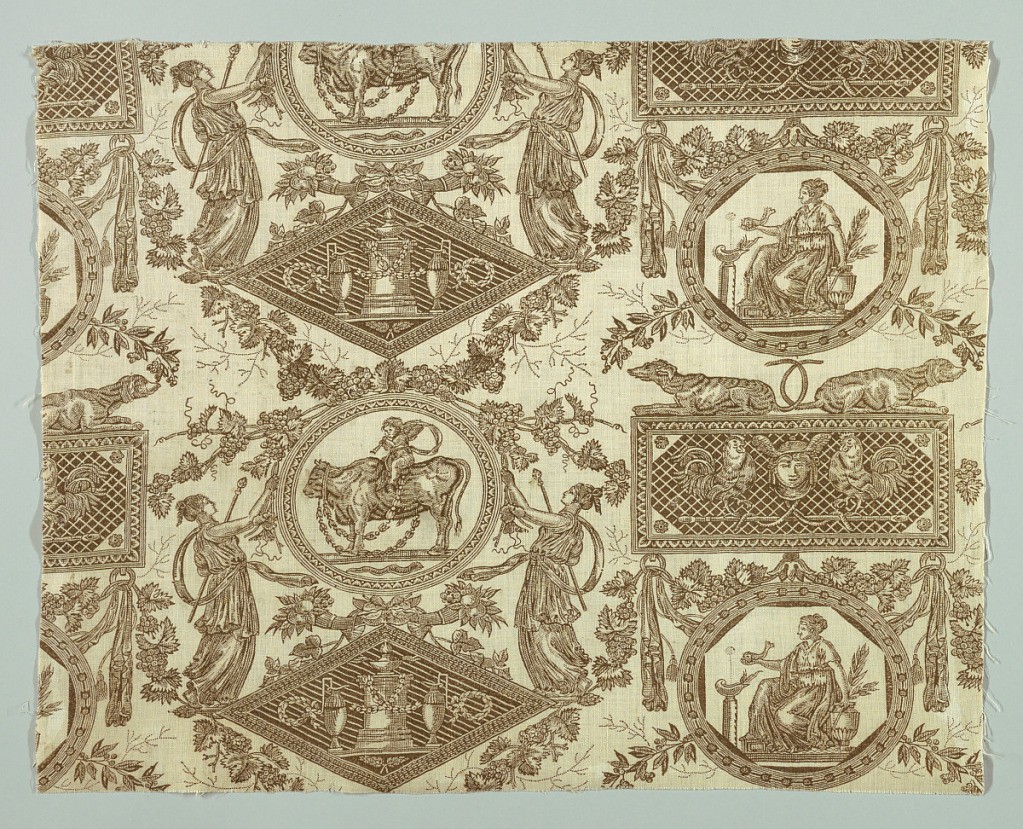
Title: Textile
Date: ca. 1810
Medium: cotton Technique: woodblock printed on plain weave
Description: white